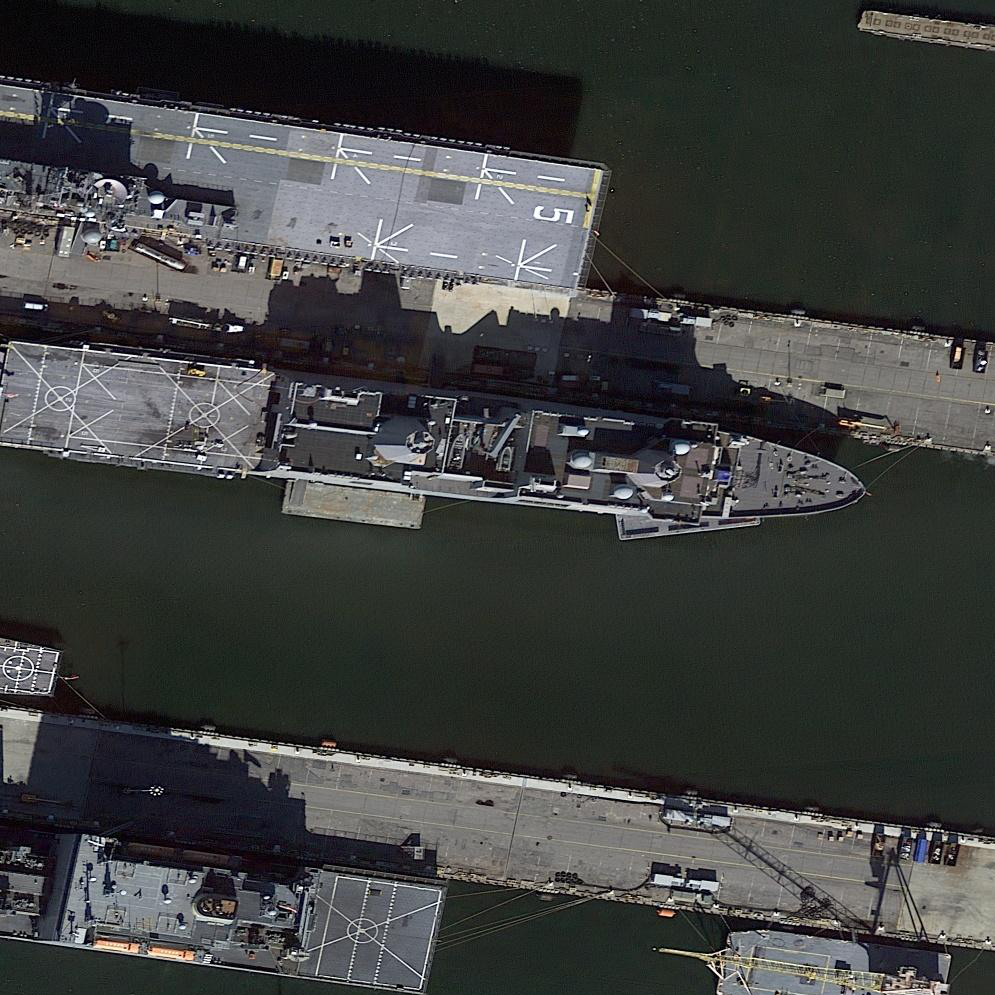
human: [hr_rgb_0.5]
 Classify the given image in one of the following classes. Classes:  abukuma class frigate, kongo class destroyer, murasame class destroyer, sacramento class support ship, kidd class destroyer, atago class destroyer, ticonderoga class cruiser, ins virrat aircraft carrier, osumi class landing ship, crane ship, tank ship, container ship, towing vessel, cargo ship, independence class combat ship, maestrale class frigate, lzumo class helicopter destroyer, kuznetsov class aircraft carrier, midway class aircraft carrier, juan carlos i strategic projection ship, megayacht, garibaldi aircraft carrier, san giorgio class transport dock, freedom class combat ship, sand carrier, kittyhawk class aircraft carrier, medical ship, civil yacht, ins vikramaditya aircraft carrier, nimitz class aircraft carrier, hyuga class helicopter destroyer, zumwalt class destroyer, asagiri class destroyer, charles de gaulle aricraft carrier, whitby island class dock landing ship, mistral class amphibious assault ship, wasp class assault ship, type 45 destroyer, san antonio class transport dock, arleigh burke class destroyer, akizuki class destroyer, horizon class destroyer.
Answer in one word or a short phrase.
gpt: San Antonio class transport dock